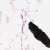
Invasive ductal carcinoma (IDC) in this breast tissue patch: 0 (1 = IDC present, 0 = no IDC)